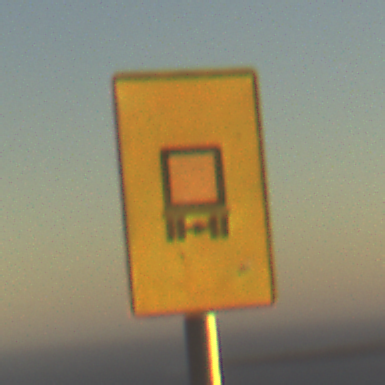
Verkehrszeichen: KennzeichnungspflichtigeFahrzeugeGefaehrlicheGueterOhnePfeilsymbol
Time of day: SunriseSunset
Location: Outdoor (RoadRail)
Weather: PartlyCloudy
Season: NotSpecified
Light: Natural